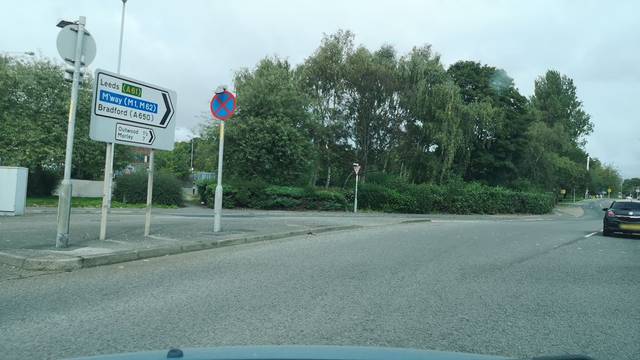
Region: United Kingdom
Coordinates: 53.692, -1.506